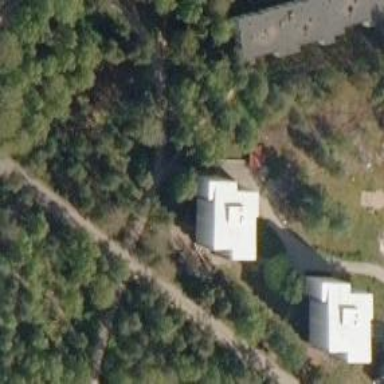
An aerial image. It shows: Kindergarten.